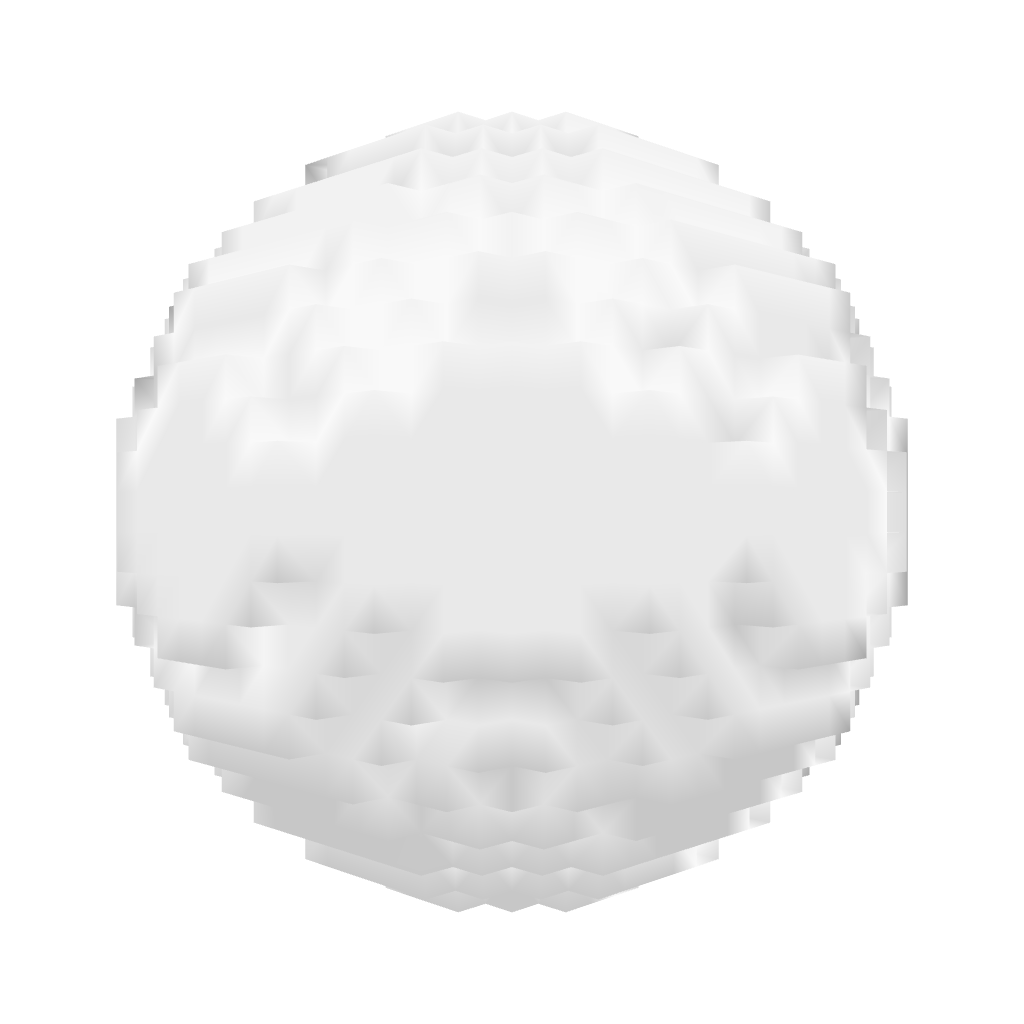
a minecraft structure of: bio sphere good quality